A spectrogram of one vibration snapshot from a rotating-machine test bench is shown (time on one axis, frequency on the other). Based on the visible evidence, which rotor condition applies: normal, misalignment, unbalance, looseness?
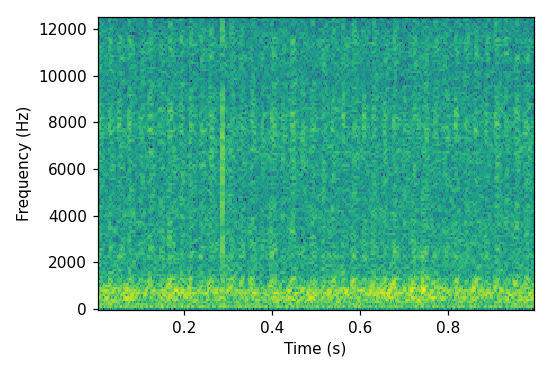
Answer: misalignment